Question: I have this table:

'''
<h:form>
<p:dataTable id="books" value="#{ordersBean.userOrders}" var="book" selection="#{ordersBean.selectedBook}">
<p:column>
<f:facet name="header">Order ID</f:facet>
<h:outputText value="#{book[0]}"/>
</p:column>
<p:column>
<f:facet name="header">Title</f:facet>
<h:outputText value="#{book[1]}"/>
</p:column>
<p:column>
<f:facet name="header"></f:facet>
<p:commandButton id="selectRowBtn" value="select" action="#{ordersBean.showSelectedBook}"/>
</p:column>
</p:dataTable>
</h:form>
'''
I want when i click on each 'select' button, it's row information assigned to 'selectedBook' property and displays it in 'showSelectedBook()' method:
Here is the 'ordersBean':
'''
private Book selectedBook = new Book();
public Book getSelectedBook() {
return selectedBook;
}
public void setSelectedBook(Book selectedBook) {
this.selectedBook = selectedBook;
}
public void showSelectedBook() {
System.out.println("In selected Book(), book: " + getSelectedBook());
}
'''
But result is this:
'In selected Book(), book: null'
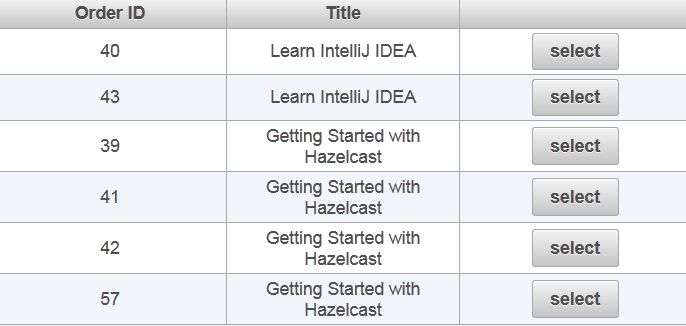
Answer: If you want to show the selected book you have to set 'selectionMode="single"' and there's no need to put a 'commandButton' in each row, just specify only one 'commandButton' in the footer facet like this:
'''
<f:facet name="footer">
<p:commandButton id="selectRowBtn" value="select" action="#{ordersBean.showSelectedBook}"/>
</f:facet>
'''
And your here is that you are setting a 'new Book()' to your 'selectedBook' variable, so a 'null' value to your 'selectedBook' , this declaration:
'''
private Book selectedBook = new Book();
'''
Should be :
'''
private Book selectedBook;
'''
You don't have to instantiate a 'new Book()' in your 'selectedBook'.
Take a look at the second Example in this <URL>, to see how it works.